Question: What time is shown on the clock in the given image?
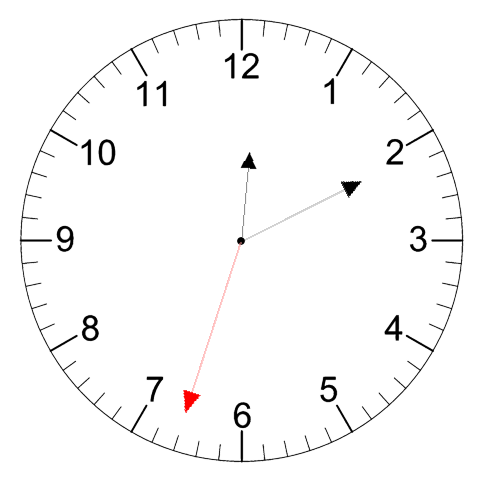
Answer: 12:10:33